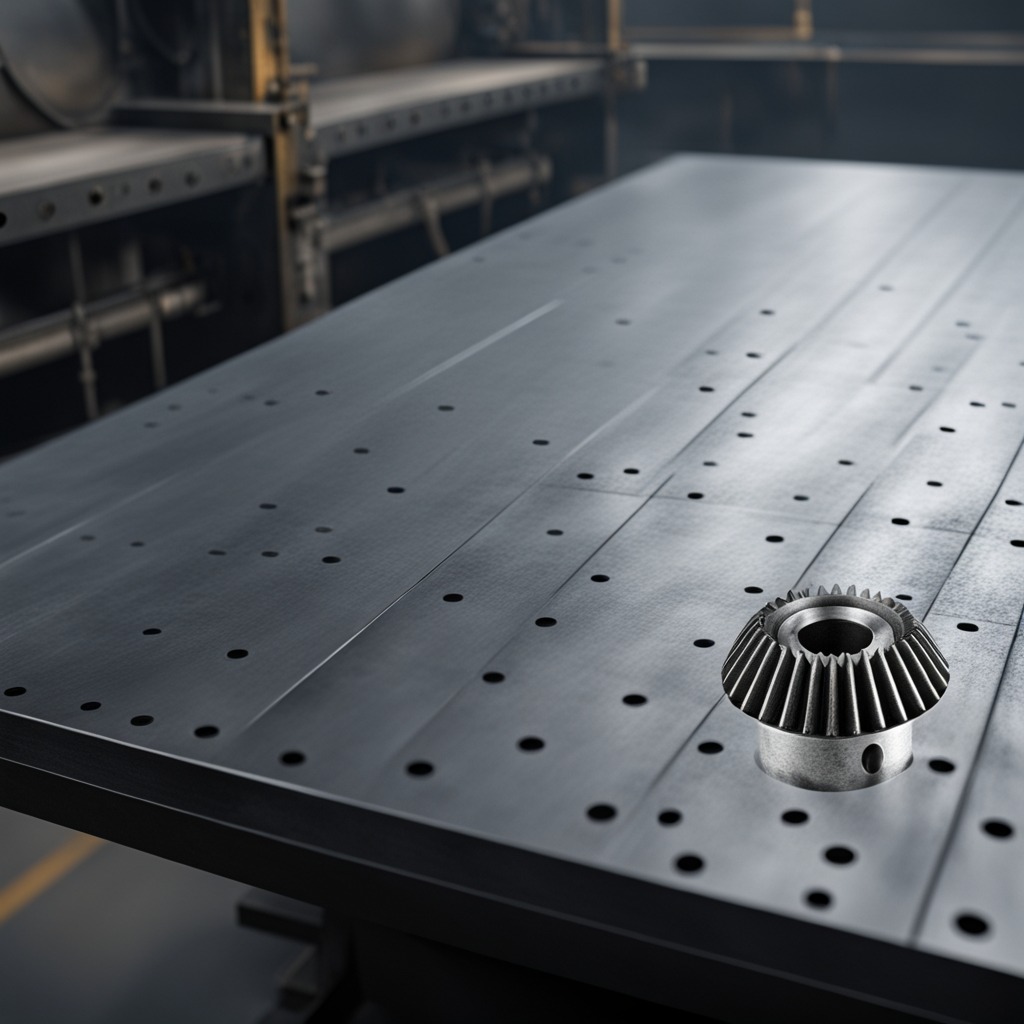
A steel gear with teeth is lying on the cold steel table in a mining workshop.